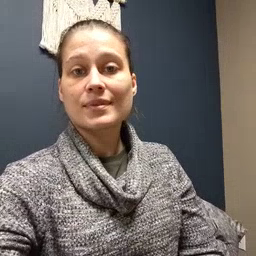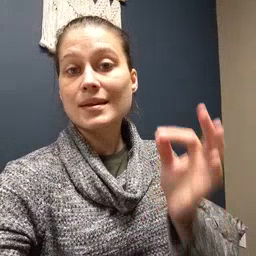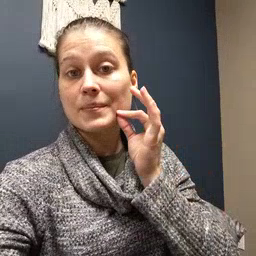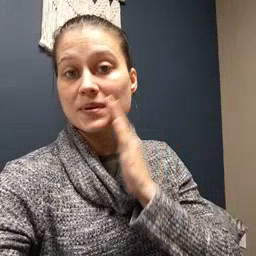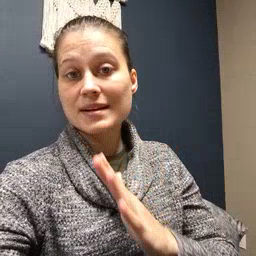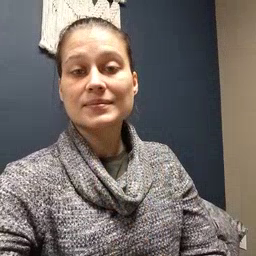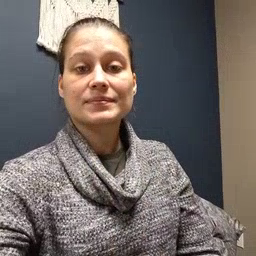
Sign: bee